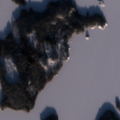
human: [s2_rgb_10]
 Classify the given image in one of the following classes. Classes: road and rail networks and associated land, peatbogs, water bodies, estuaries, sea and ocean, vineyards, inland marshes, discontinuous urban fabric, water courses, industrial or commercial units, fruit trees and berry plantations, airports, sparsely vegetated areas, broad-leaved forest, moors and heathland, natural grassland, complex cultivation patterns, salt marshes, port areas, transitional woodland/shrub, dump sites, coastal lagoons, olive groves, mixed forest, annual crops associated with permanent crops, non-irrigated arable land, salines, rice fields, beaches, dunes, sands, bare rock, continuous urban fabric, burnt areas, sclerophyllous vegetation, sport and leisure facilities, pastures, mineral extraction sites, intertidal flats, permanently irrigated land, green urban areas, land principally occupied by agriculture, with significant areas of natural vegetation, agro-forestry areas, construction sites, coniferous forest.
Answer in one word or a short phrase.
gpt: coniferous forest, mixed forest, water bodies